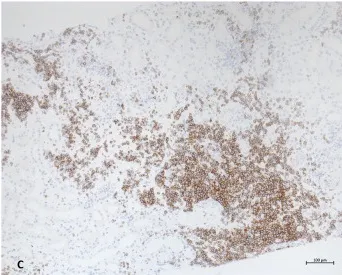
Photomicrographs of the pathological findings in renal biopsy. (C, D) Immunocytochemistry. CD20 and CD23 staining proving the presence of lymphoid B cells.
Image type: pathology (immunostaining)